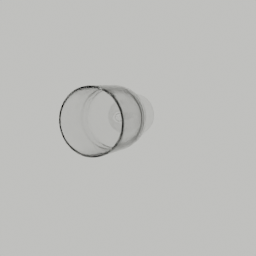
Label: tools